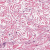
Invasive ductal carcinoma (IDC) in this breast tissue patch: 0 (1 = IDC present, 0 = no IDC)